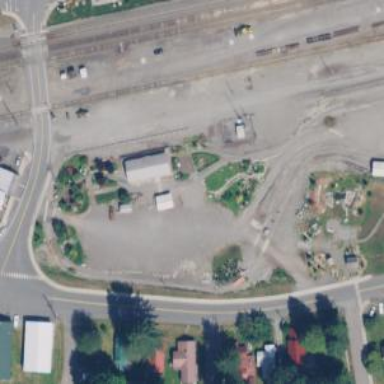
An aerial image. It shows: Miniature railway.